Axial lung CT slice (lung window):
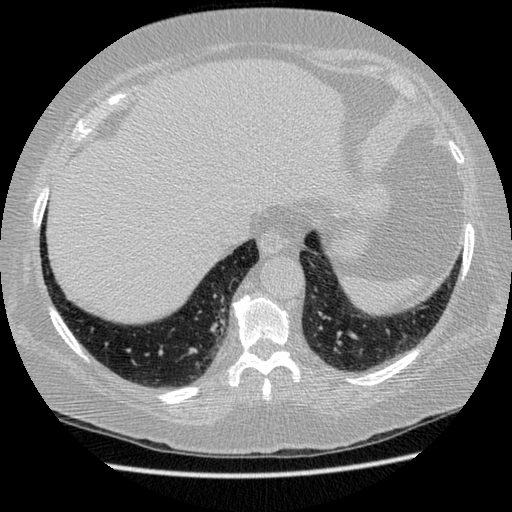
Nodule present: no